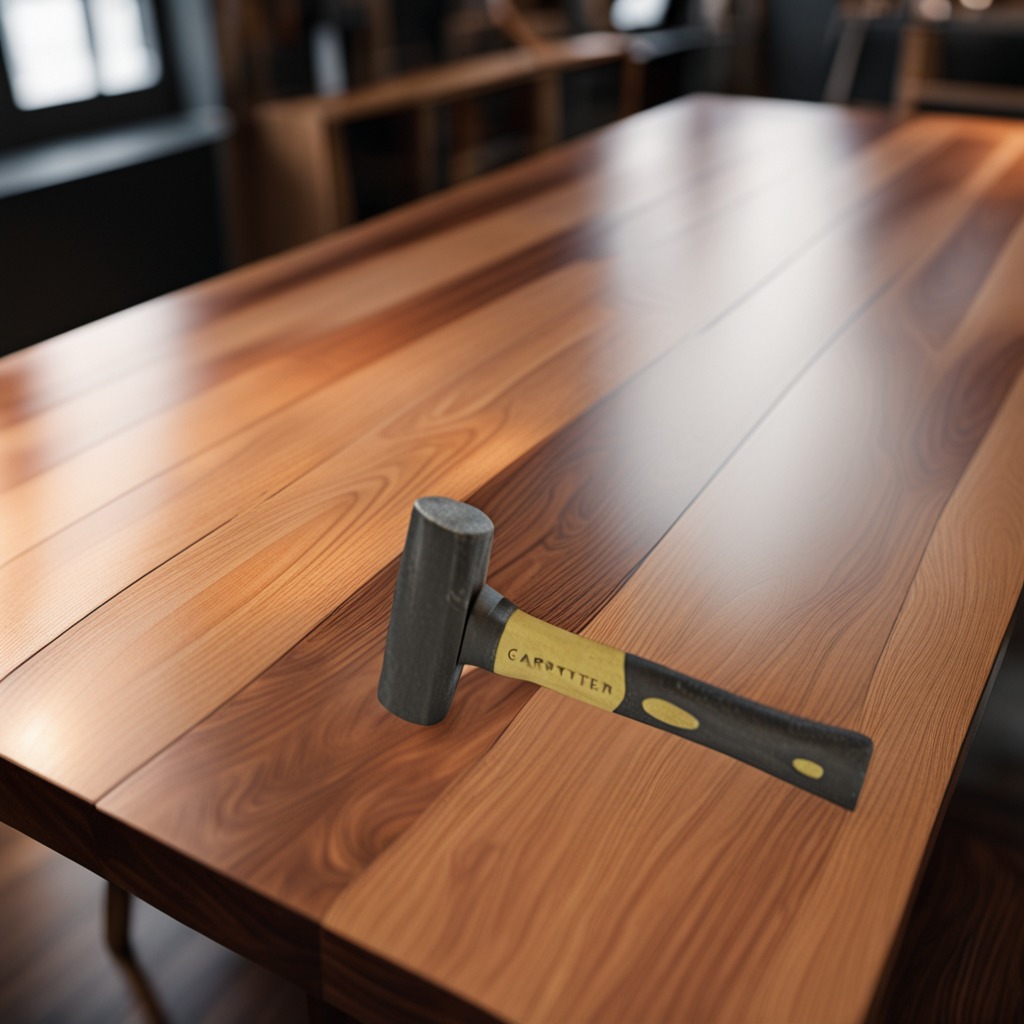
A hammer lies on a wooden table in a carpentry studio.